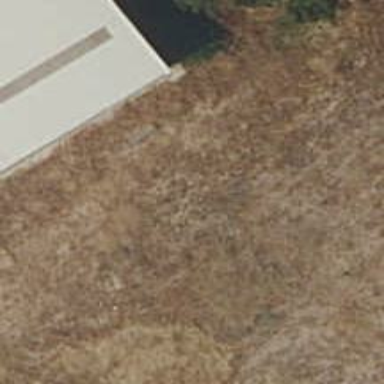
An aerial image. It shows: Wall barrier.